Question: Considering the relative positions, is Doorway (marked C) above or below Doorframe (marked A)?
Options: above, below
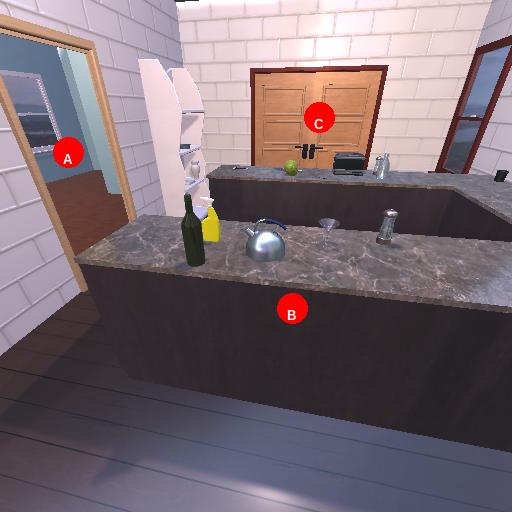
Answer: above